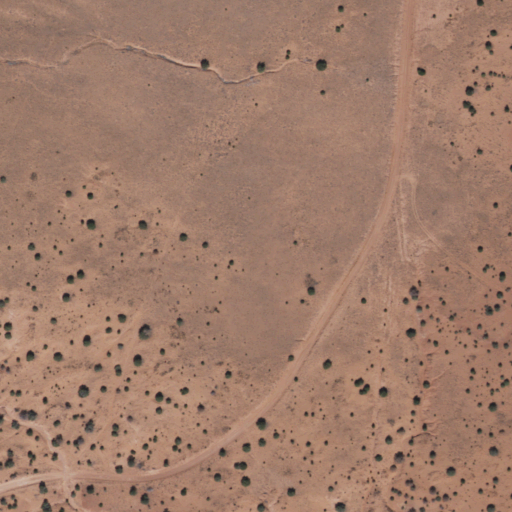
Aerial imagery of bench in Arizona named Todicheenie Bench containing only shrub